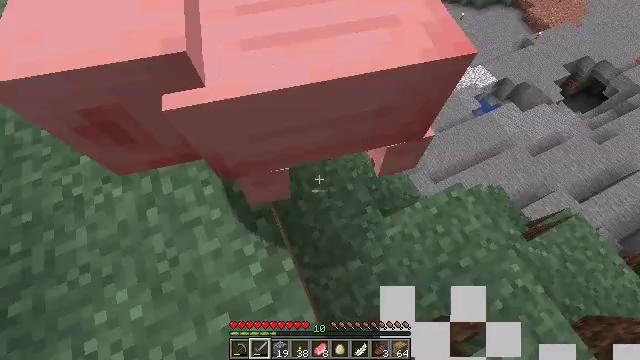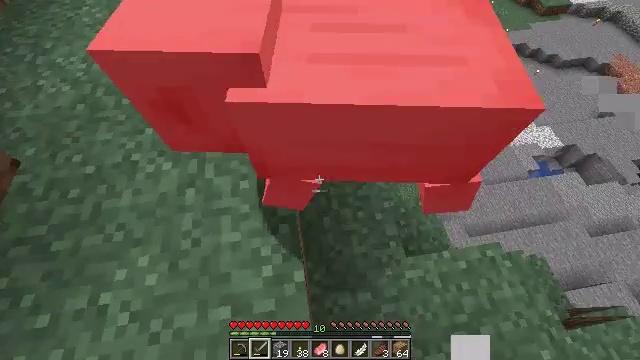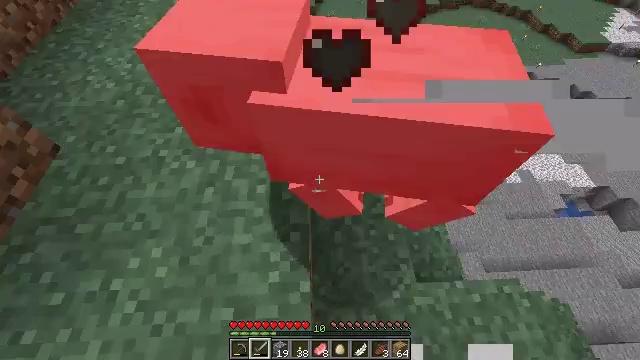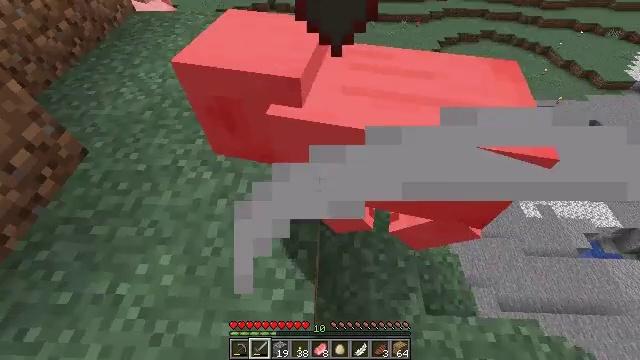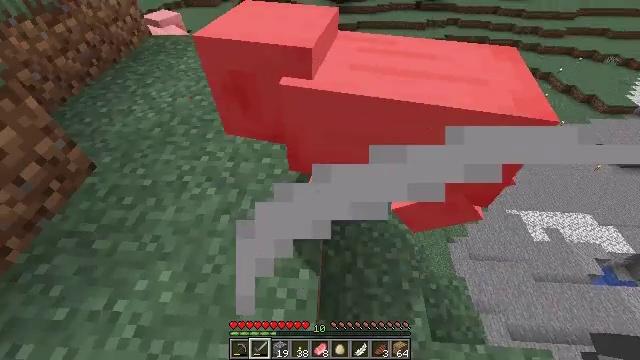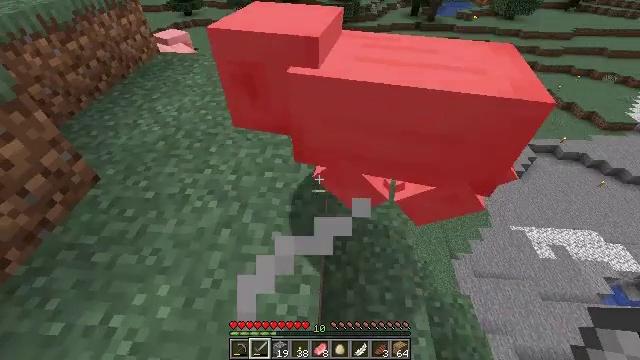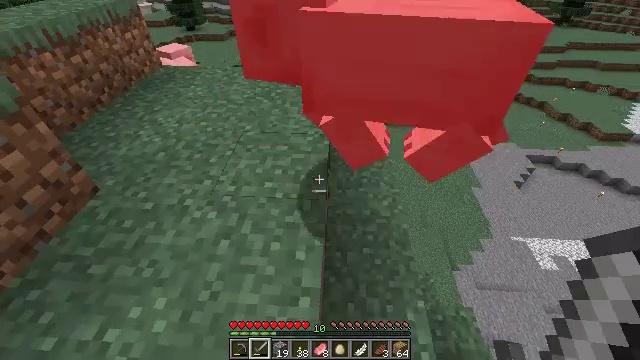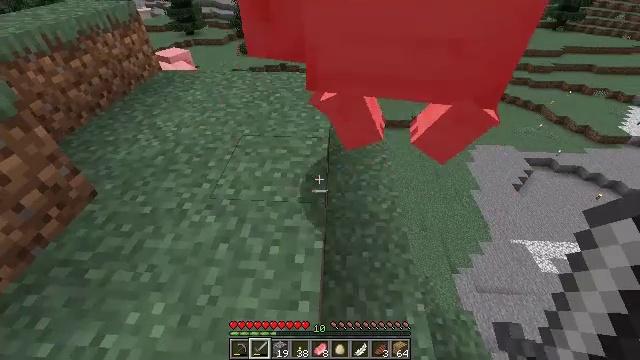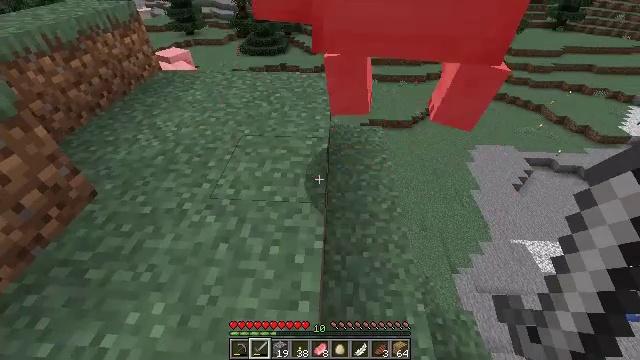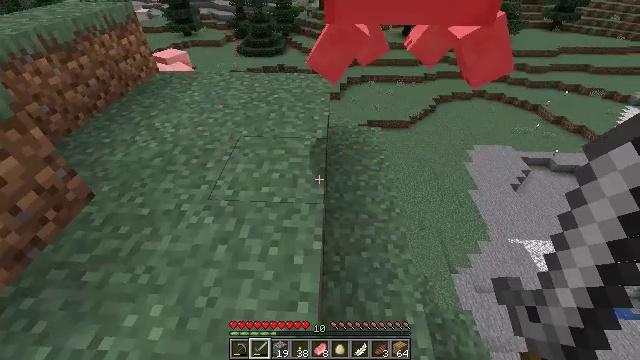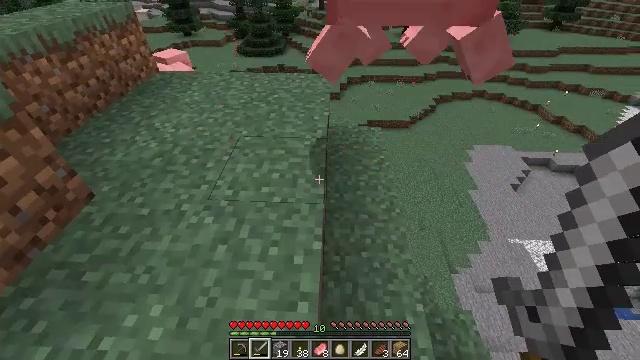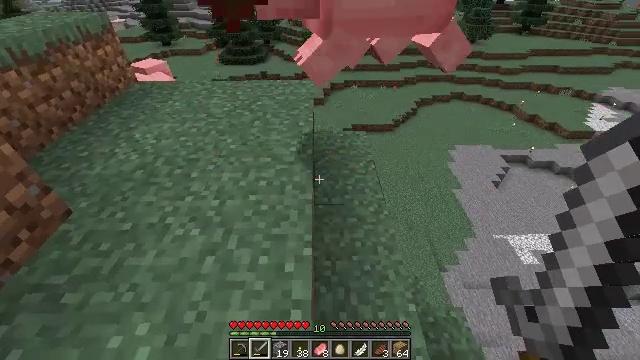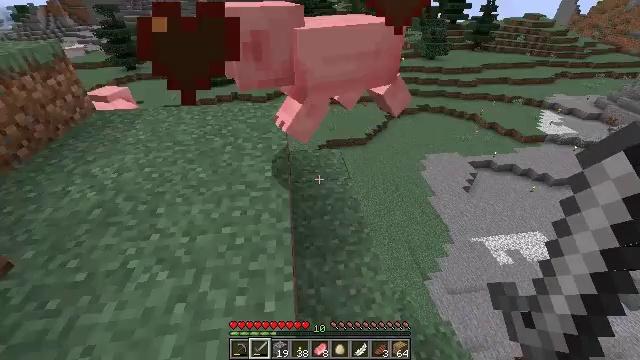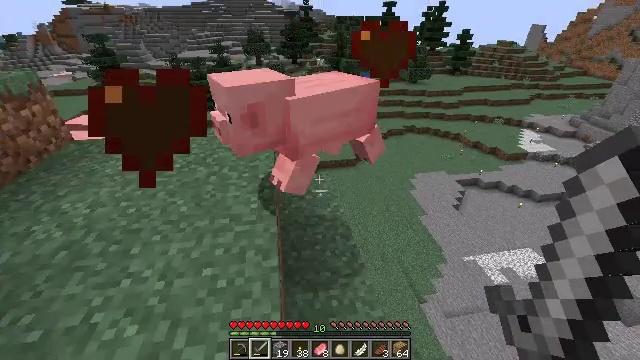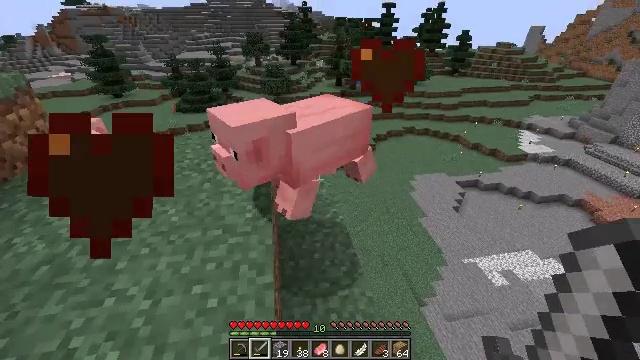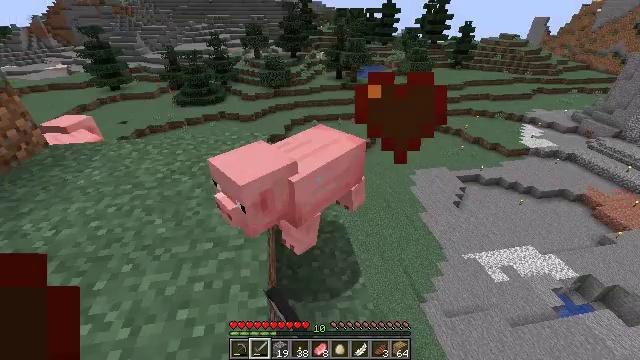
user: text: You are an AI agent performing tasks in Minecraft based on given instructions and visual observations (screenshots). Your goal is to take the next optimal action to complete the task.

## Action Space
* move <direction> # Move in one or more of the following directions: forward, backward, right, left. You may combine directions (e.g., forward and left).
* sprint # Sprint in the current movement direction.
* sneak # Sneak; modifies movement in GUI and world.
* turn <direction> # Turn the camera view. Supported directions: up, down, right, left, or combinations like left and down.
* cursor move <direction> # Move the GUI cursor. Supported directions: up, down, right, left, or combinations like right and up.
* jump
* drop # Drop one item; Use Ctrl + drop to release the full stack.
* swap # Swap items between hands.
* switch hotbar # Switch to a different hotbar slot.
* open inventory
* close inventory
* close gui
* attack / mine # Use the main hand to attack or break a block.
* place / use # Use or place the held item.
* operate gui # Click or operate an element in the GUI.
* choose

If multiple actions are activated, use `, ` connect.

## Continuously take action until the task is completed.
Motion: motion action
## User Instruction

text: Kill the pig.
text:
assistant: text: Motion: turn left and up, attack / mine
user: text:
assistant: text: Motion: turn left and up
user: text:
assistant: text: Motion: turn left and up
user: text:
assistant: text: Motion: turn left and up
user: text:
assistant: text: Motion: turn up
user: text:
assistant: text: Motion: turn up
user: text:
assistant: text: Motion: no_op
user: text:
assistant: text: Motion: no_op
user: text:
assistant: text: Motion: no_op
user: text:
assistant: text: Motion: no_op
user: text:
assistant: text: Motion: turn right and up
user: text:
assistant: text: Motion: move forward, turn right and up
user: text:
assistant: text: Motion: move forward, turn right and up
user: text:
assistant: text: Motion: move forward, attack / mine
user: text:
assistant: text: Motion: move forward, turn down, attack / mine
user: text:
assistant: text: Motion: move forward, attack / mine
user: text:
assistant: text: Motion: move forward, attack / mine
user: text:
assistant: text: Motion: turn down, attack / mine
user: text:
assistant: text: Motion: attack / mine